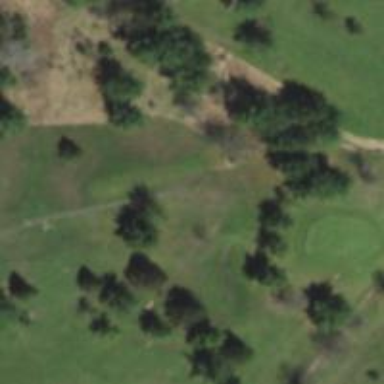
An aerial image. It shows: Grass area designated as golf tee.